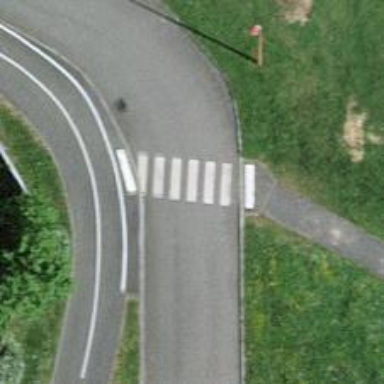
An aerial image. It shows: Zebra crossing on the road.